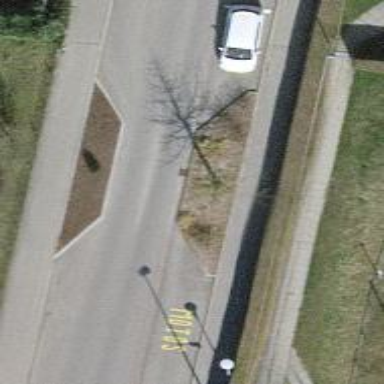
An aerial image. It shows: Residential road with asphalt surface and sidewalks on both sides. It features traffic-calming choker.